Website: lowes
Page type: stored-credit-cards
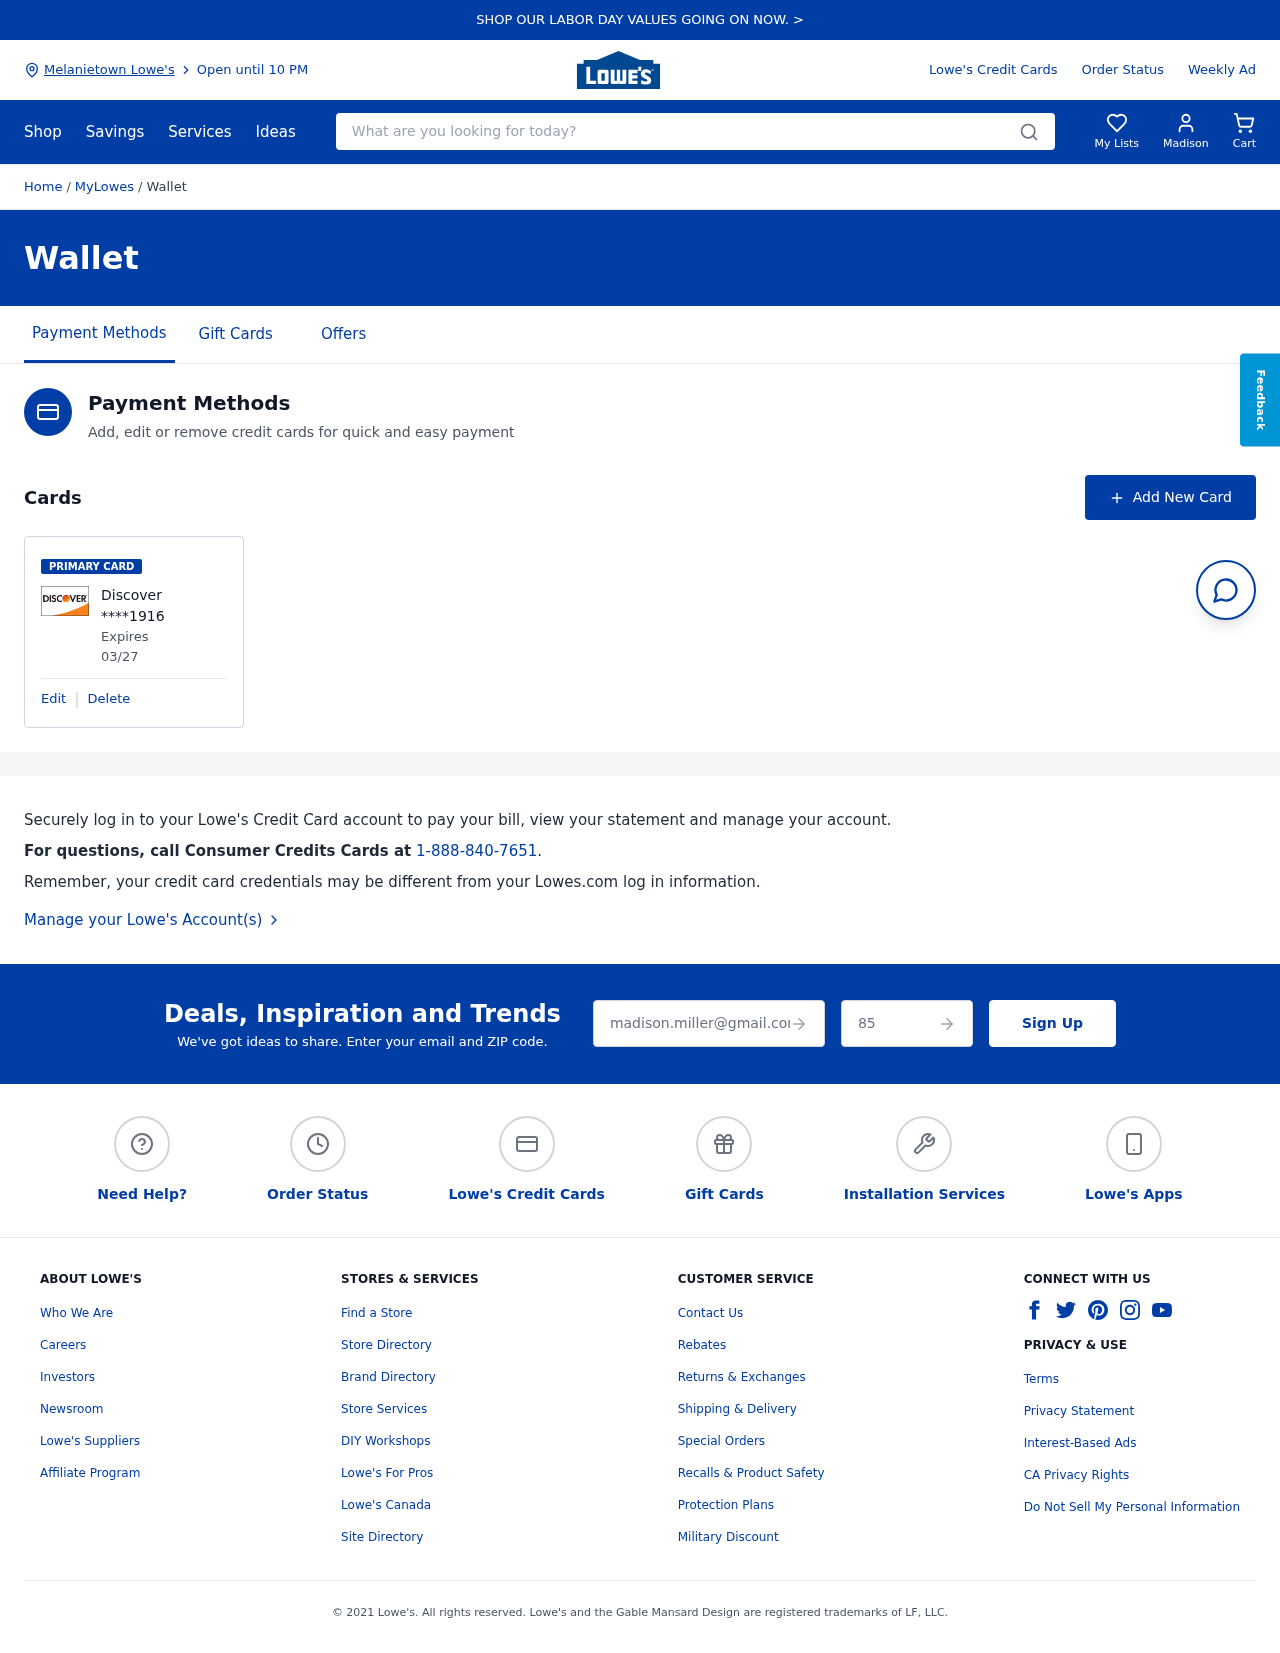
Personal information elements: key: PII_CARD_EXPIRY
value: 03/27
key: PII_CARD_LAST4
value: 1916
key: PII_CARD_TYPE
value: Discover
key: PII_CITY
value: Melanietown Lowe's
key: PII_EMAIL
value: madison.miller@gmail.com
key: PII_FIRSTNAME
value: Madison
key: PII_POSTCODE
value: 85678
Search elements: key: HEADER_SEARCH
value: What are you looking for today?